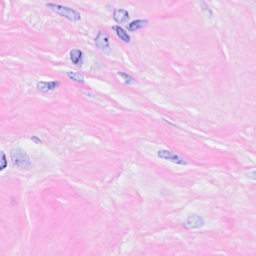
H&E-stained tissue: Breast